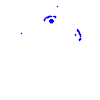
Particle: kaon